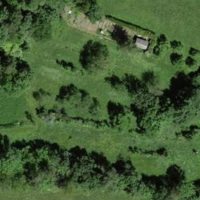
EUNIS habitat code: 41
Species observed at this site:
Clematis vitalba
Melilotus albus